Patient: sex M, age 94
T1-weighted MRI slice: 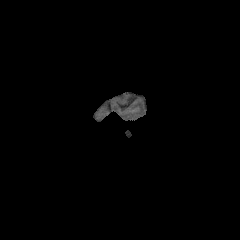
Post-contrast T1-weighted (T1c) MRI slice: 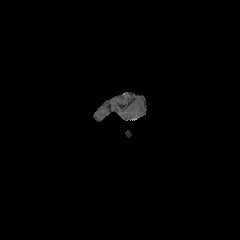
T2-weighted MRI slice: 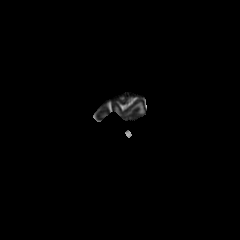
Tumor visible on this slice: yes
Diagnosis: Glioblastoma, IDH-wildtype
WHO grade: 4